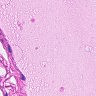
Metastatic tissue present: no